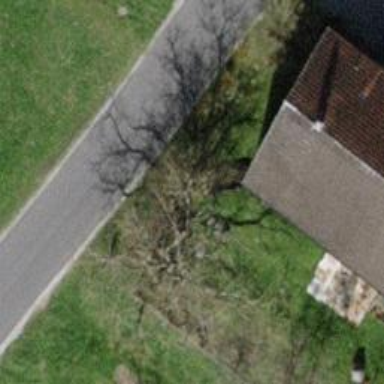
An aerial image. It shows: Brown bench.